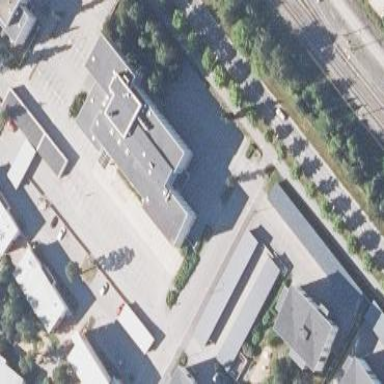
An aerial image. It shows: Beige building with gray roof.